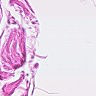
Metastatic tissue present: no